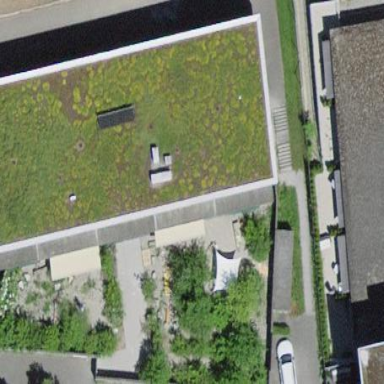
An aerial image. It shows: Building with flat roof.